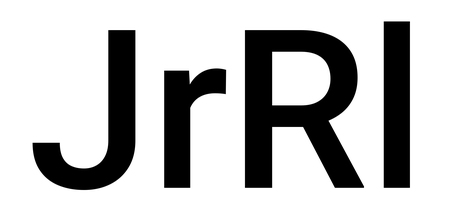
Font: Roboto_Medium